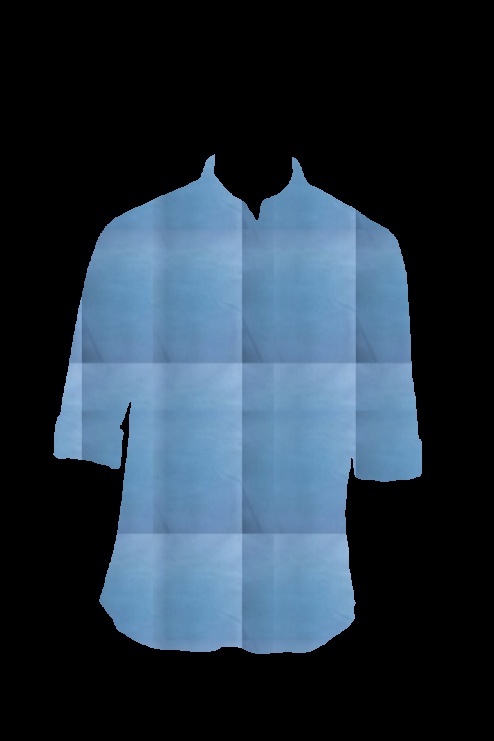
blue sky shirt